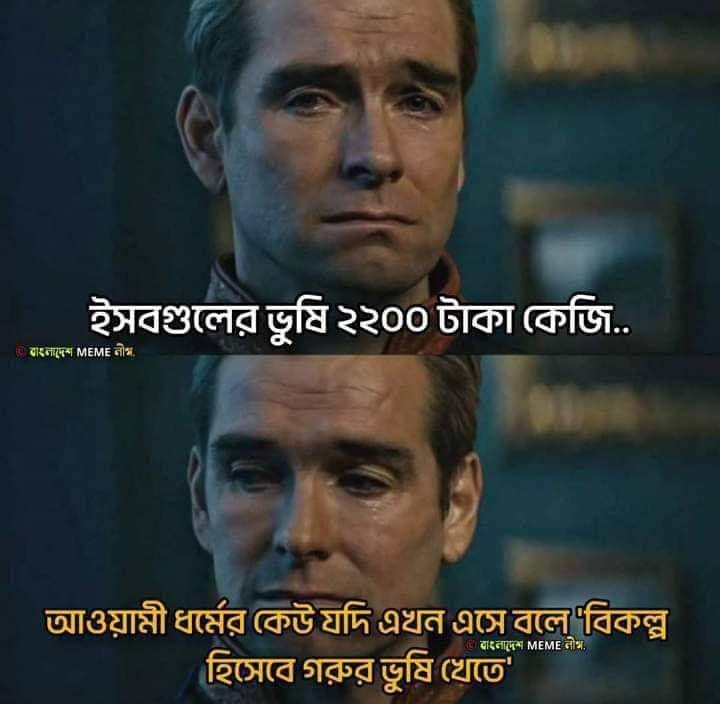
Text: ইসবগুলের ভুষি ২২০০ টাকা কেজি আওয়ামী ধর্মের কেউ যদি এখন এসে বলে বিকল্প হিসেবে গরুর ভুষি খেতে
Label: Hate
Hate category: Political
Targeted group: Organization